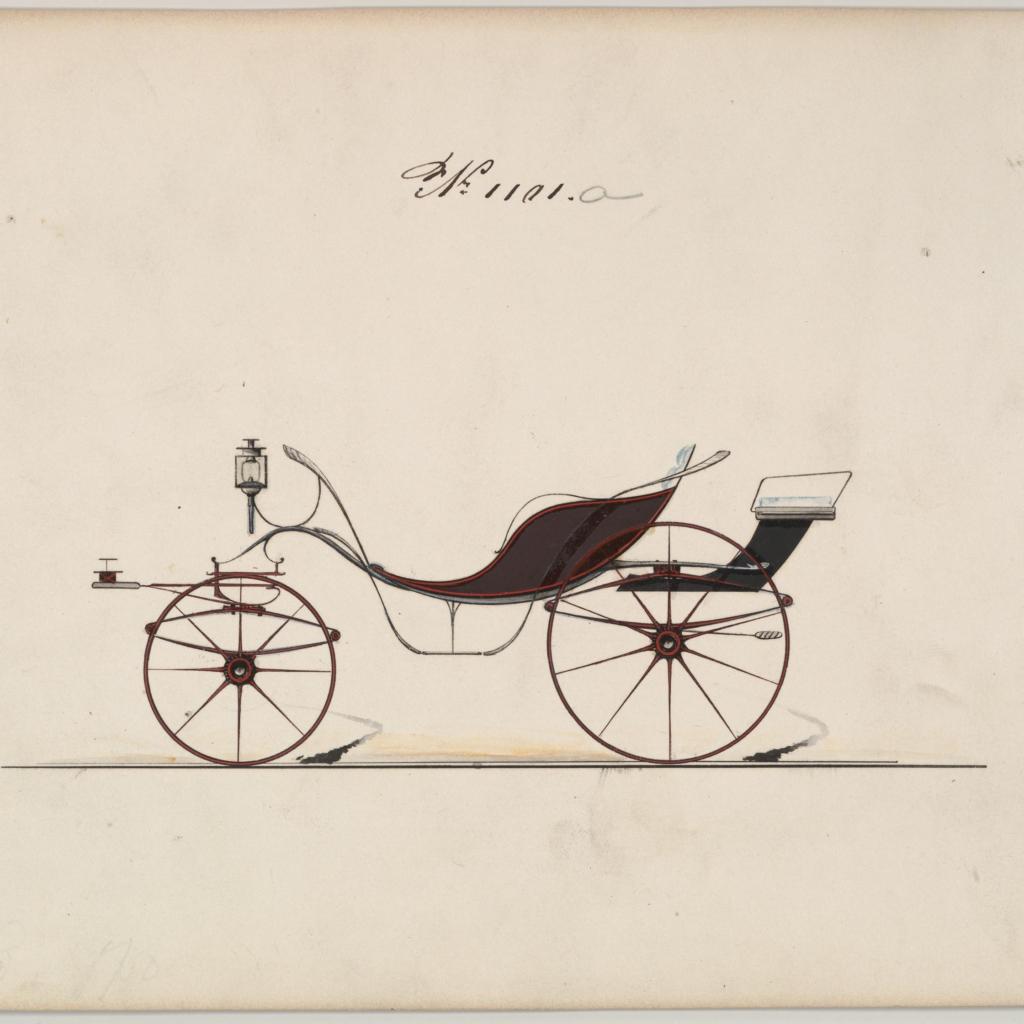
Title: Phaeton #1101a
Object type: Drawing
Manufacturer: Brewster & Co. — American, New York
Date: ca. 1870
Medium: Pen and black ink, watercolor and gouache with gum arabic
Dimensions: sheet: 6 11/16 x 9 3/4 in. (17 x 24.8 cm)
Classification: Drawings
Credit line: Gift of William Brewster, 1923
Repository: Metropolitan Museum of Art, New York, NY